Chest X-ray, PA view. Patient: 39 years old, sex M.
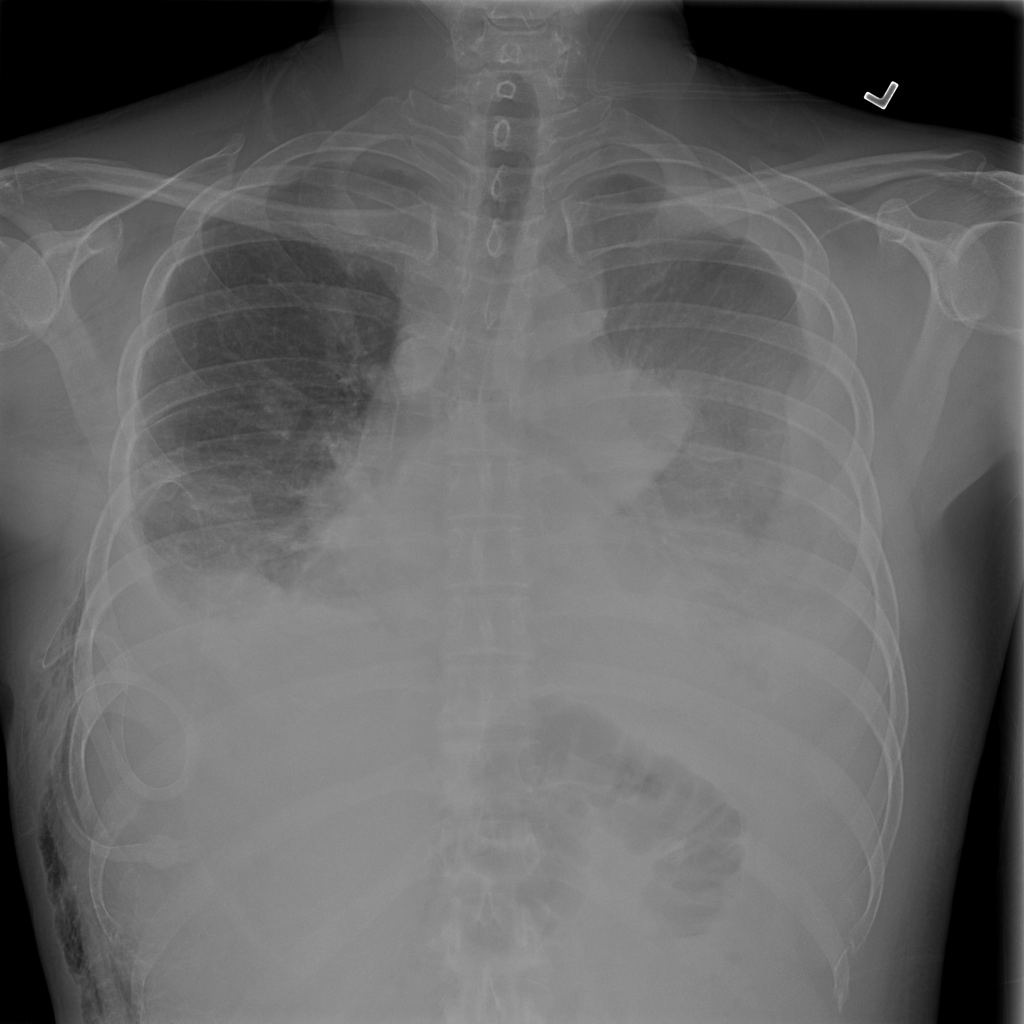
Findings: Emphysema, Pleural_Thickening